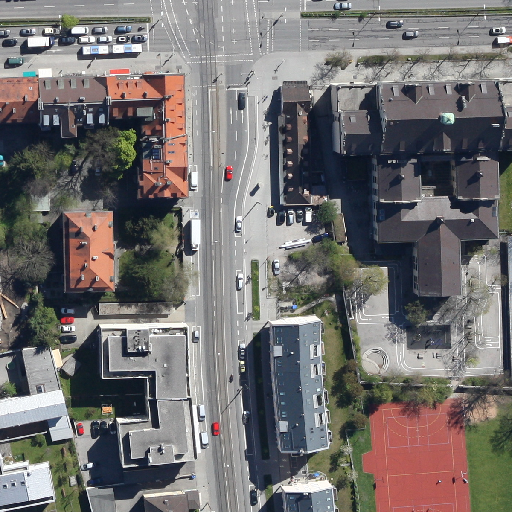
Referring expression: paved road